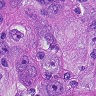
Metastatic tissue present: yes